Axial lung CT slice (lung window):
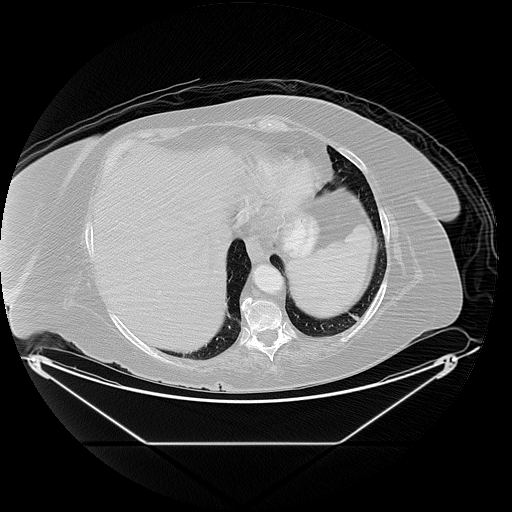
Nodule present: no